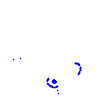
Particle: pion